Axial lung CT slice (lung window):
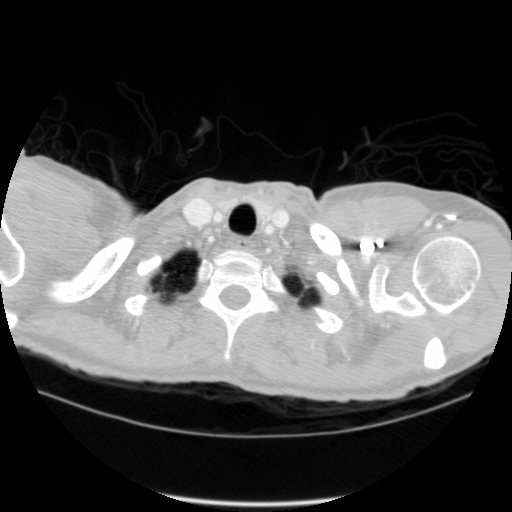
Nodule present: no